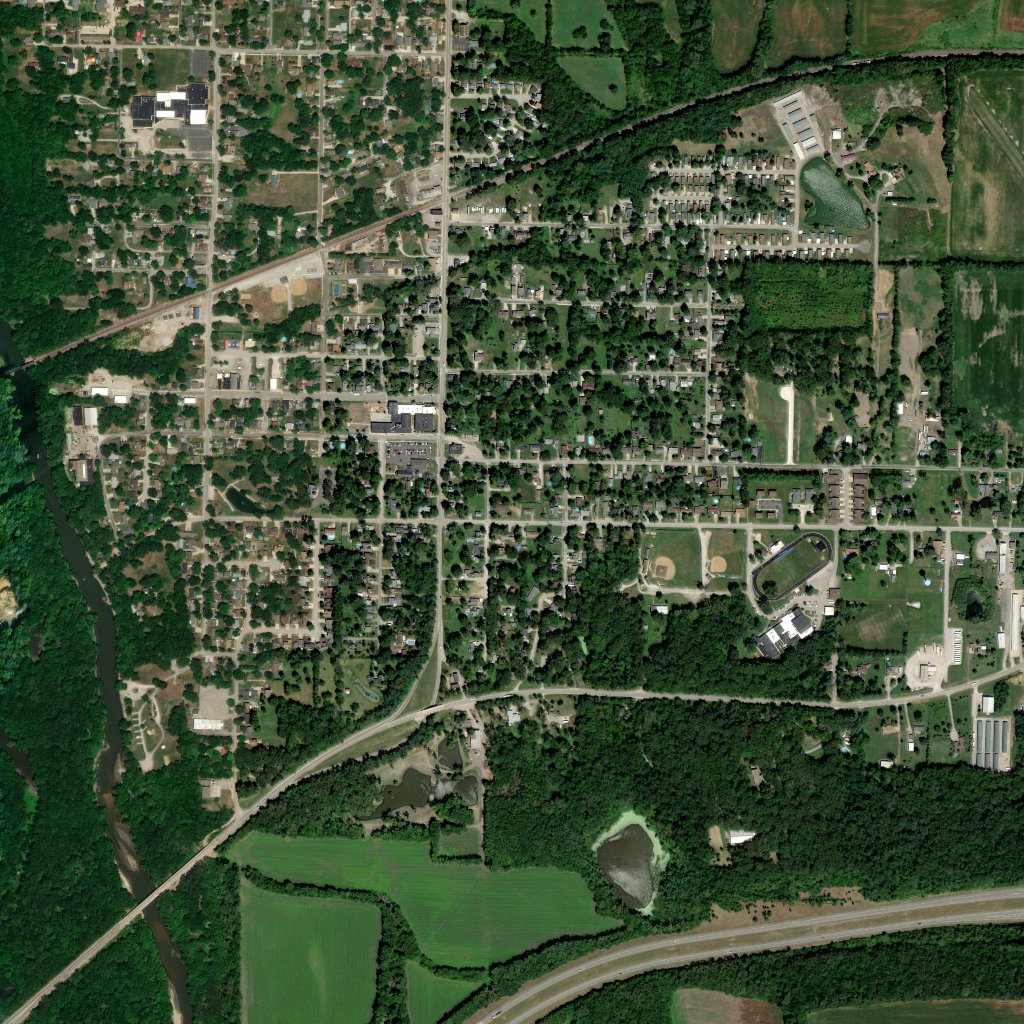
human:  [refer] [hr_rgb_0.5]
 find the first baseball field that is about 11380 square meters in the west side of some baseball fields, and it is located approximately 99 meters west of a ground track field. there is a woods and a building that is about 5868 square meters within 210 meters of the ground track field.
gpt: <box>[[63, 51, 68, 57, 0]]</box>